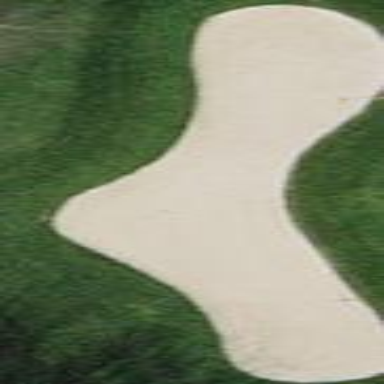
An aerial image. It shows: Sand bunker on golf course.